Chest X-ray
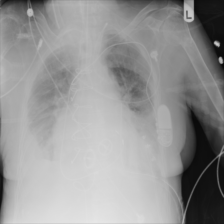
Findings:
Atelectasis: negative
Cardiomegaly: negative
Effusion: negative
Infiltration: positive
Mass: negative
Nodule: negative
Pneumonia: negative
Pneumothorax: negative
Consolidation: negative
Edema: negative
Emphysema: negative
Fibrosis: negative
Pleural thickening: negative
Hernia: negative